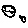
Label: moon